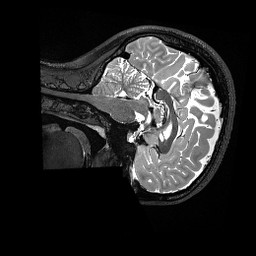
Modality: T2w
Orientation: sagittal
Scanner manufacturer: siemens
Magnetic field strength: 3 T
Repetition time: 3.2 s
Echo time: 0.563 s